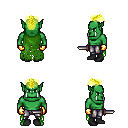
a pixel art fantasy rpg character, male body template, orc, green skin, green tattered cape, metal pants, gold short mohawk hairstyle, gold gloves, black shoes, dagger, four views (front, back, left, right), 2x2 character sprite sheet, small pixel art, hard edges, no anti-aliasing